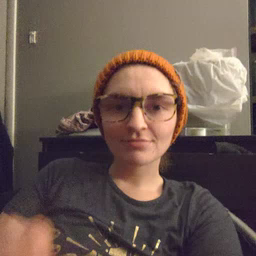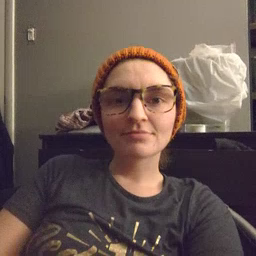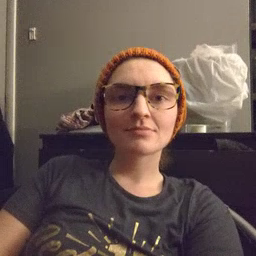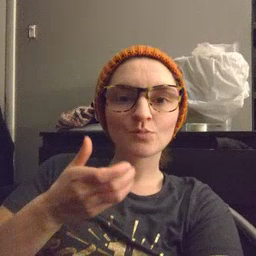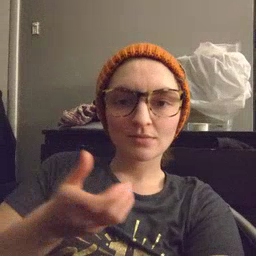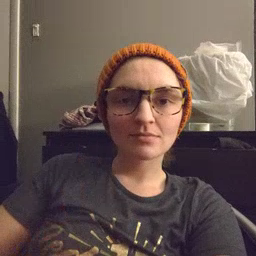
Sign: drawer